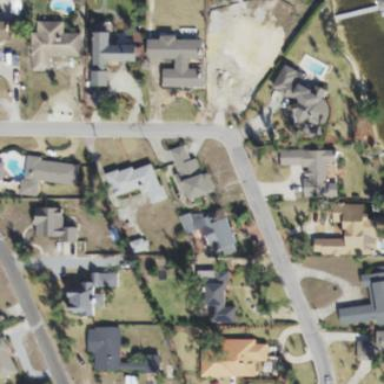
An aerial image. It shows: Residential area consisting of single-family homes.